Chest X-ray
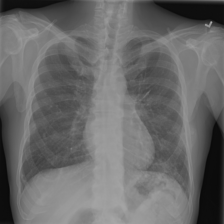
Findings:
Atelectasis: negative
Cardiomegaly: negative
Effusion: negative
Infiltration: positive
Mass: negative
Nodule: negative
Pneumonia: negative
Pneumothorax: negative
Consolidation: negative
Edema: negative
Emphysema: negative
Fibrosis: negative
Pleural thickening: negative
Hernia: negative